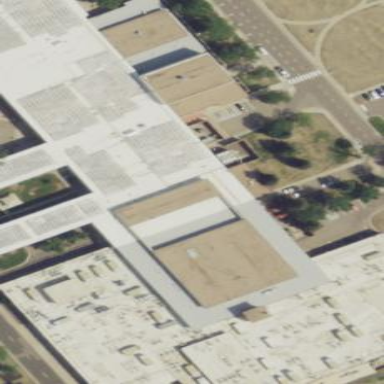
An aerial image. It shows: Public building.